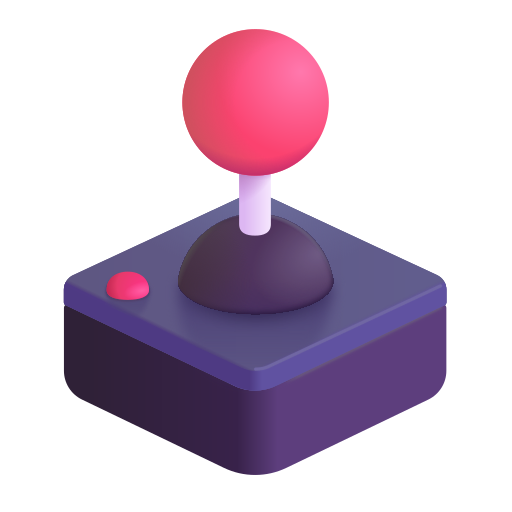
joystick color